Aerial crown-view tile of a tropical tree (Barro Colorado Island, Panama), acquired 20240716:
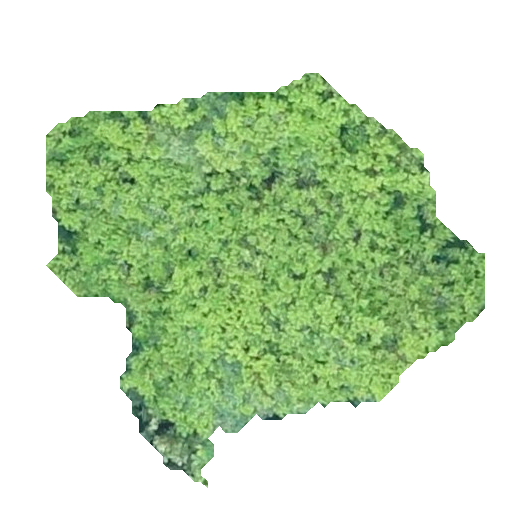
Species: Tachigali panamensis
GBIF accepted scientific name: Tachigali panamensis
Crown area: 176.689 m²